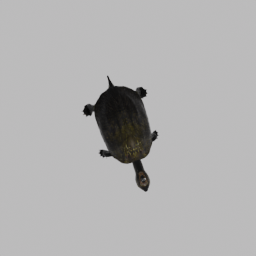
Label: animals